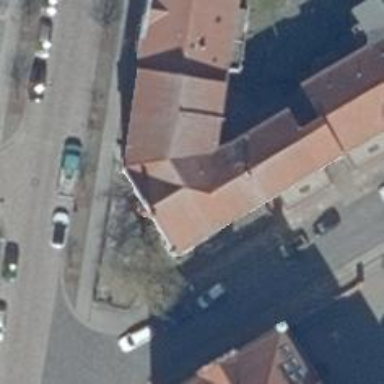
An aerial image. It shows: Restaurant.